Question: Recently I installed on my Windows machine, but nothing seems to work properly, because I have .
I tried a few commands and 'sudo apt update' says 'Connection failed' and 'ping google.com' literally takes forever as you can see in this screenshot:

I also checked 'nano /etc/resolv.conf' and made sure that the nameservers are right, completely disabled Kaspersky and its firewall, disabled Hyper-V, reinstalled WSL a few times and even disabled Windows Defender. Nothing helped.
So do you have any ideas what the issue could be here?
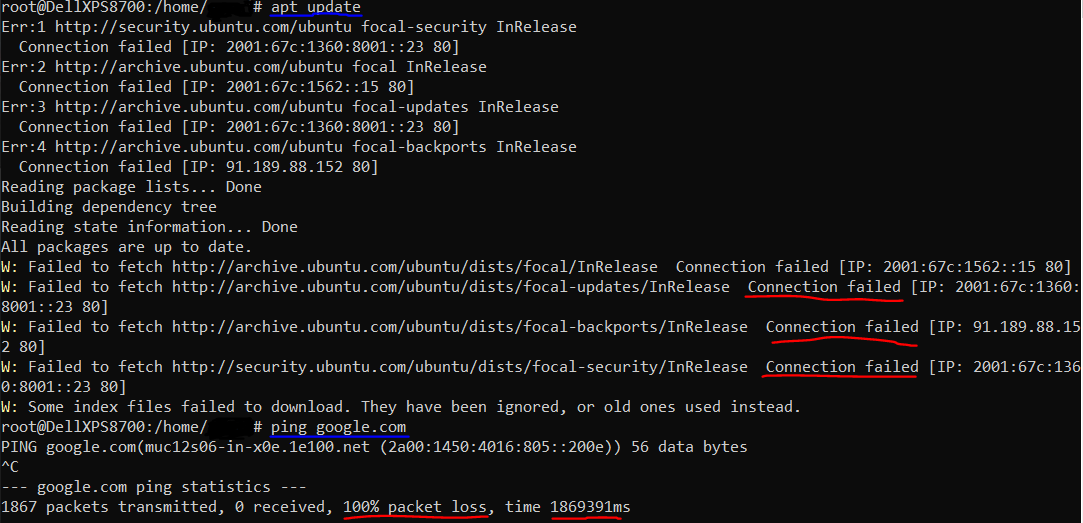
Answer: Open Command Prompt as an Administrator and type these commands:
'''
netsh winsock reset
netsh int ip reset all
netsh winhttp reset proxy
ipconfig /flushdns
'''
Reboot your machine.
<URL>